Question: I wanted to change just the delete Icon of jqGrid in actions column with my own 'Icon(newTrash-icon.png)'. I've seen that jqGrid loads Icon from one png icons file. How do I replace the default trashcan Icon with some other trashcan Icon.
I tried below code but it doesn't work.
In my 'gridComplete'
'''
$('.ui-icon-trash').removeClass('ui-icon-trash').addClass('ui-icon-customtrash');
'''
In my CSS
'''
.ui-icon-customtrash {
background: url("~/Images/newTrash-icon.png");
background-position: -64px -16px;
}
'''
I want the below icon to display in place of default delete icon

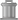
Answer: I found my answer.
I have replaced inline Action Icons(delete and Notes icons) using IcoMoon App (<URL> provided by IcoMoon I added below code in my afterInsertRow event and boooom.. it worked as shown in the figure.
'''
$("#gridJQ .ui-icon-trash").removeClass('ui-icon ui-icon-trash').addClass('idoc-icon-trash');
.idoc-icon-trash {
font-size: 19px;
color: #022462;
}
'''